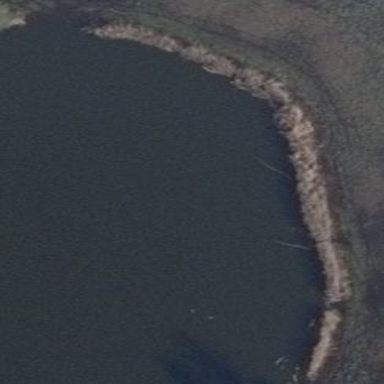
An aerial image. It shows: Reedbed in wetland area.